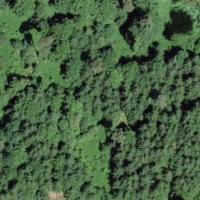
EUNIS habitat code: 43
Species observed at this site:
Sambucus racemosa